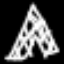
Label: The Eiffel Tower